Interaction volume radius: 10 \u00c5
Interaction volume height: 15 \u00c5
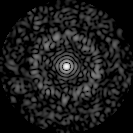
Disorder parameter: 0.8624